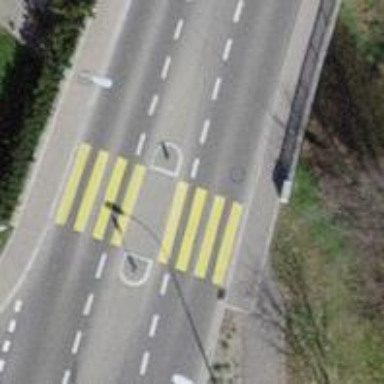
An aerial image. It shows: Uncontrolled zebra crossing with central island.